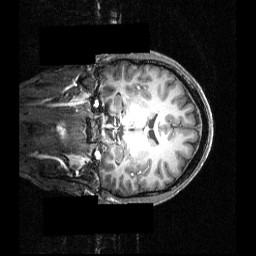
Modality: T1w
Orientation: coronal
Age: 24
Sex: male
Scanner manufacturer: siemens
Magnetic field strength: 3.951 T
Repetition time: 1.5 s
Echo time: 0.00339 s